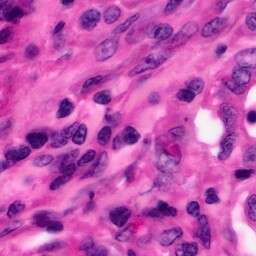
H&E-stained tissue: Pancreatic